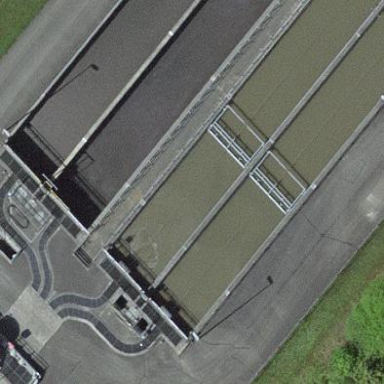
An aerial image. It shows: Image of wastewater.